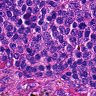
Metastatic tissue present: no